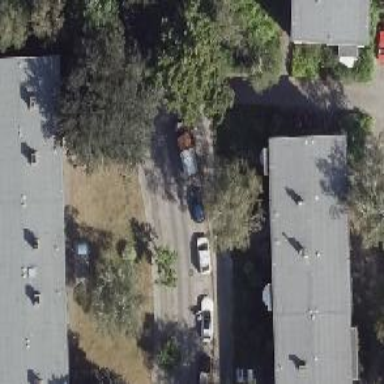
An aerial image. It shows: Residential road with concrete surface and sidewalks on both sides. There is parallel parking lane on the left side.